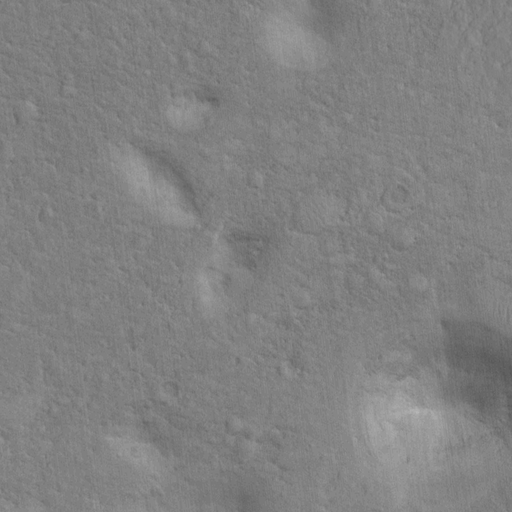
Classes present: Background, Cone